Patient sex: M
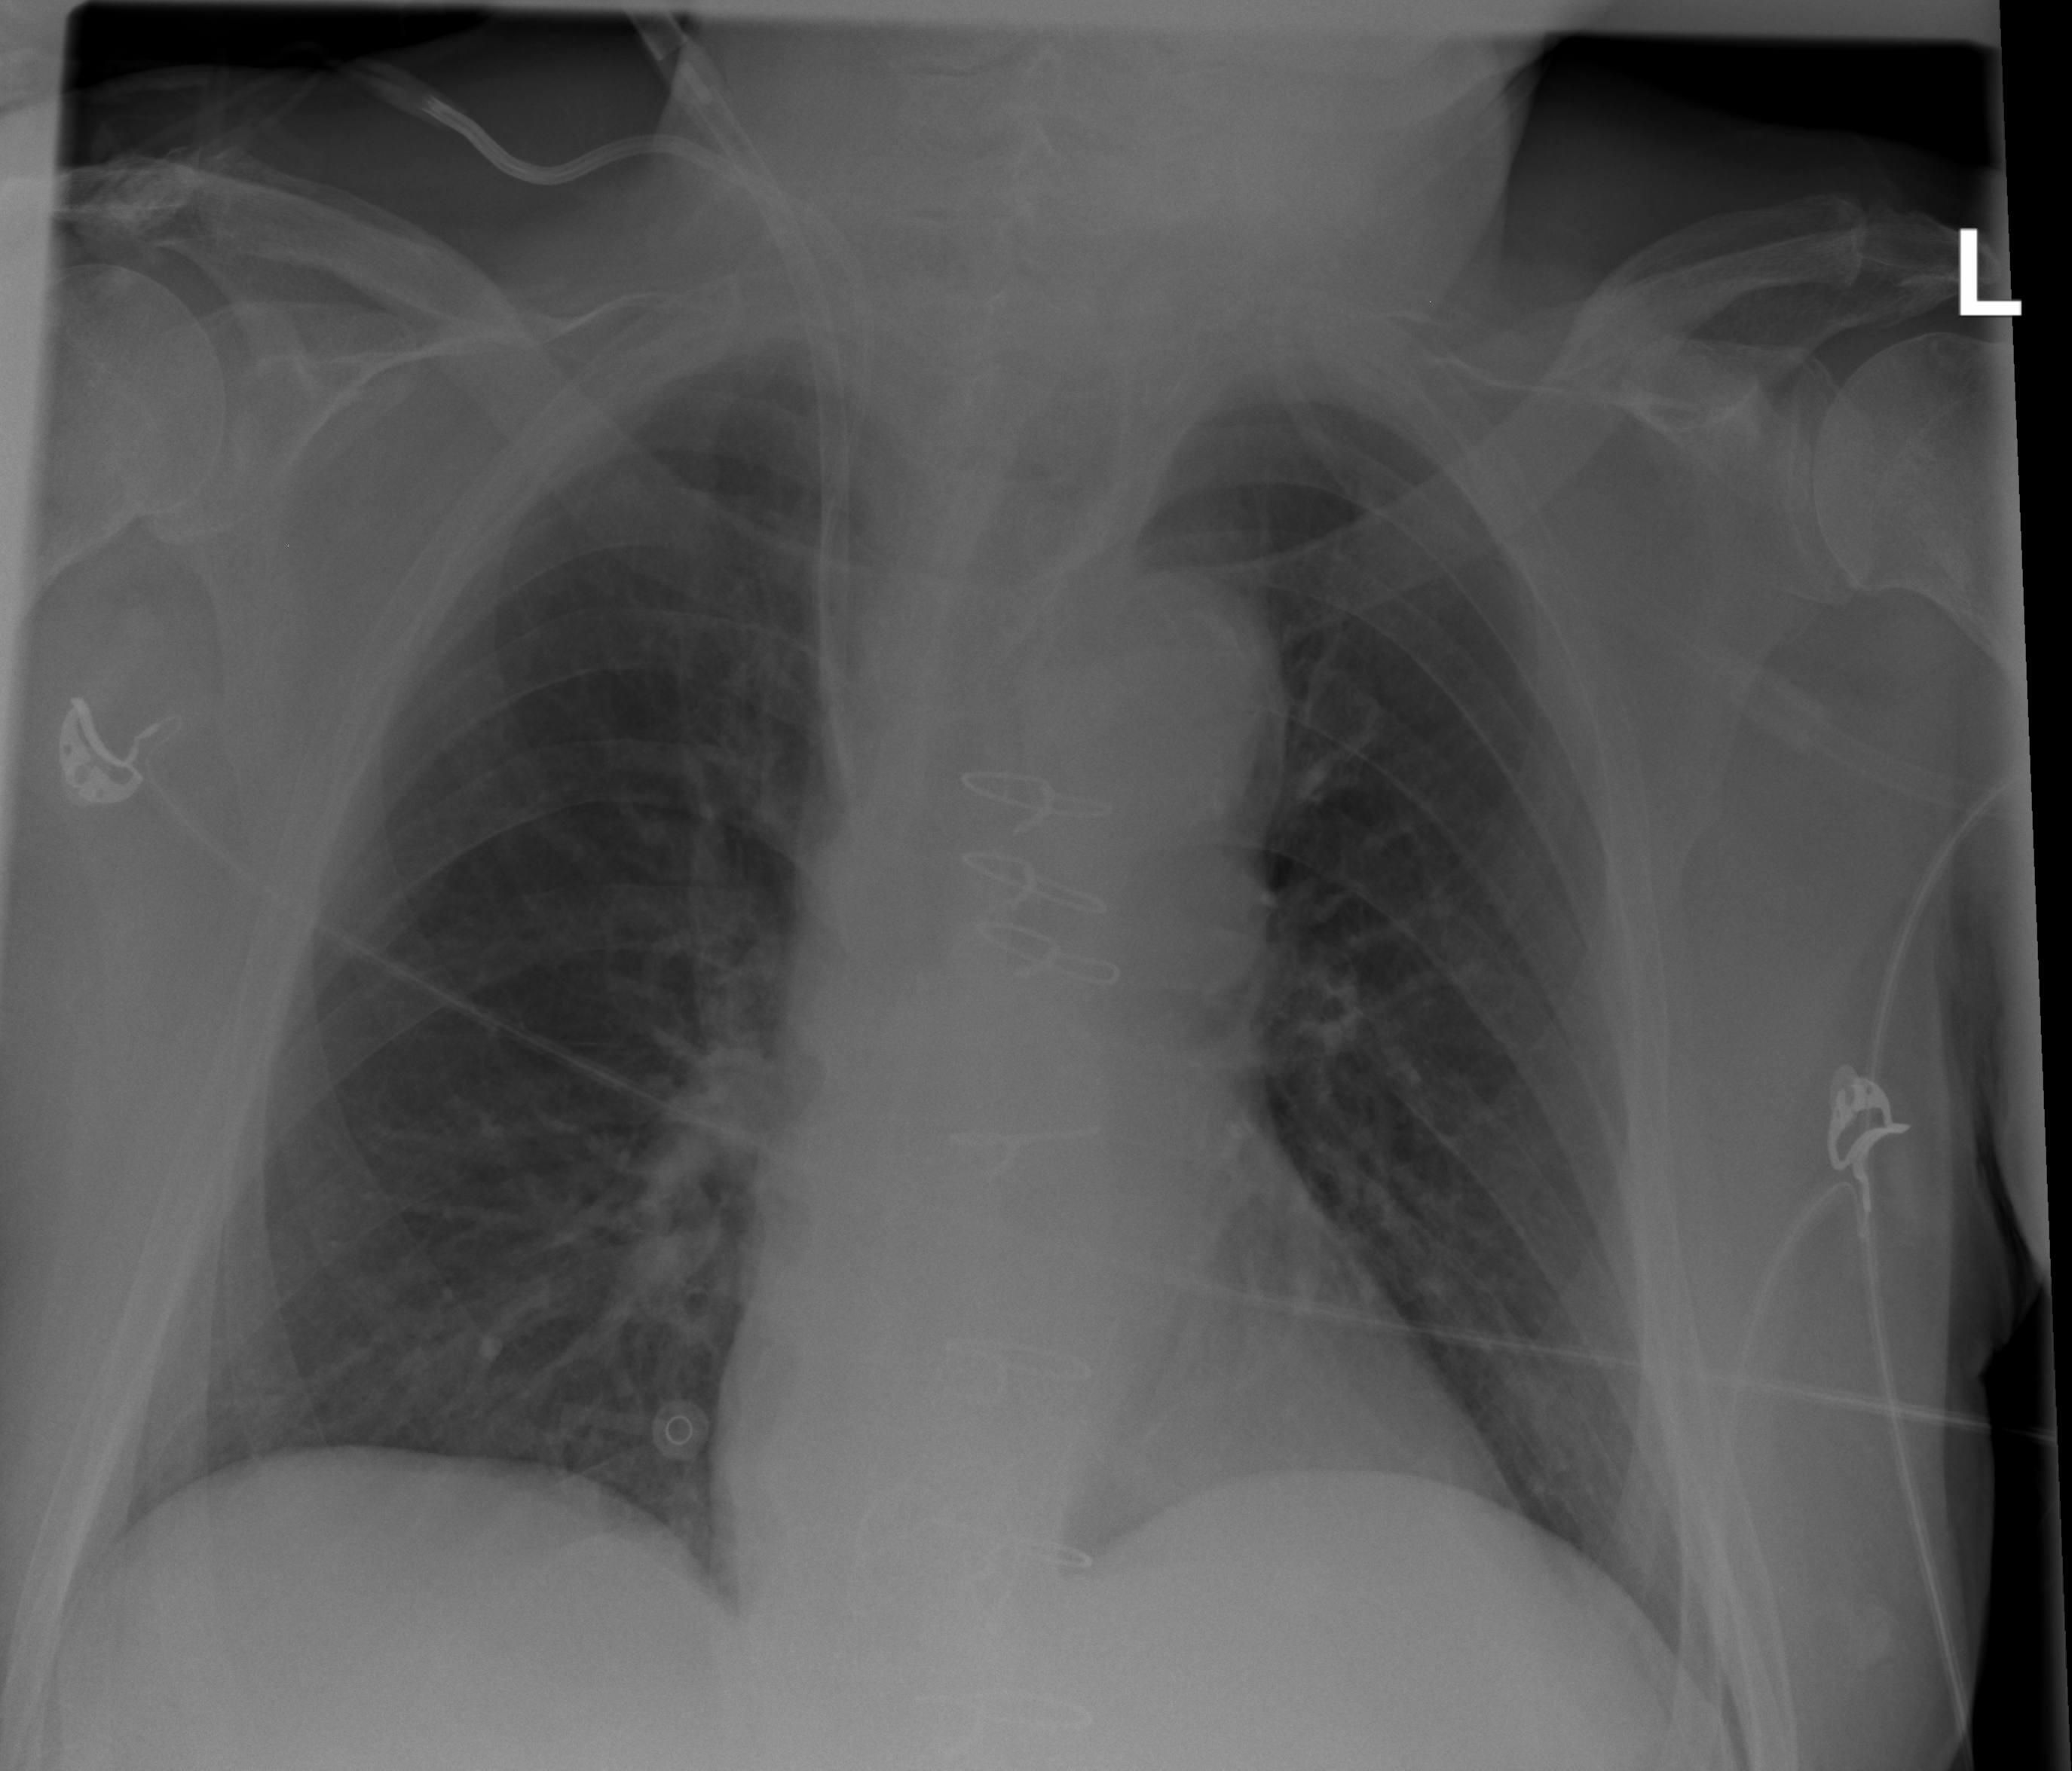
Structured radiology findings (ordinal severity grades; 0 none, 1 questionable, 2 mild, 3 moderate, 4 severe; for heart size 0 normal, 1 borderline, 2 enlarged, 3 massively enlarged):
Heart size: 0
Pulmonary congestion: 0
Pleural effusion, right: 0
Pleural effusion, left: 0
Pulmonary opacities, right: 0
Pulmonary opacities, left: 0
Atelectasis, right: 0
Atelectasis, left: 0